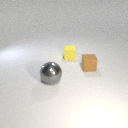
small yellow rubber cube to the right of large gray metal sphere